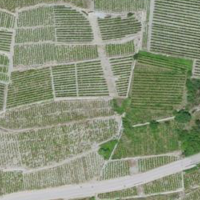
EUNIS habitat code: 40
Species observed at this site:
Euphorbia cyparissias